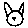
Label: cat